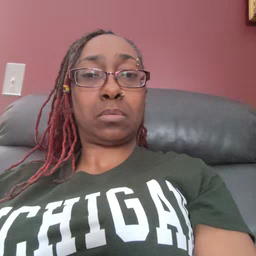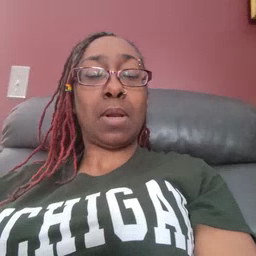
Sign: better